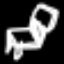
Label: chair